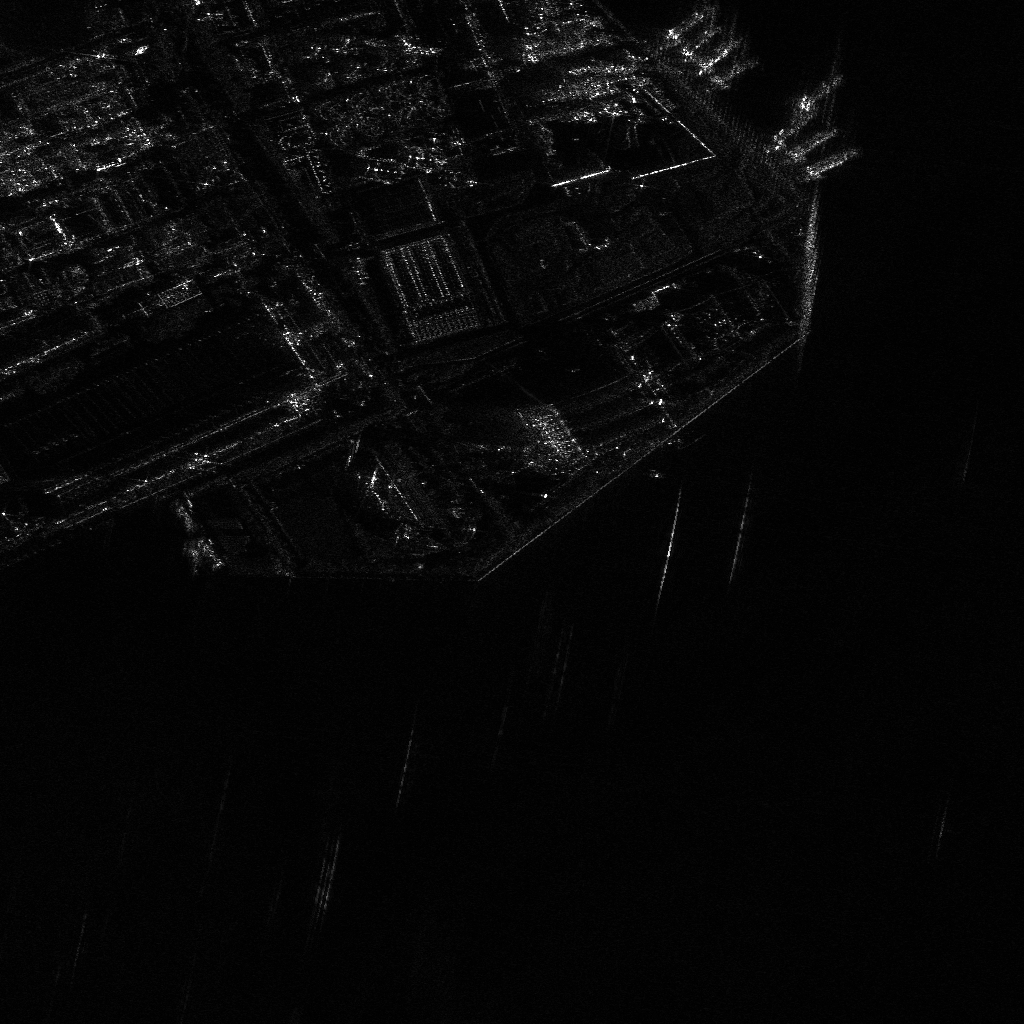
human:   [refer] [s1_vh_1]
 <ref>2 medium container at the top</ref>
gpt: <box>[[65, -1, 67, 5, 55], [67, 0, 69, 7, 55]]</box>

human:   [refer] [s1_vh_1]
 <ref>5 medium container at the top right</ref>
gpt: <box>[[76, 8, 78, 15, 55], [70, 3, 72, 10, 55], [69, 1, 71, 9, 55], [80, 12, 81, 19, 63], [78, 10, 80, 17, 55]]</box>